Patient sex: F
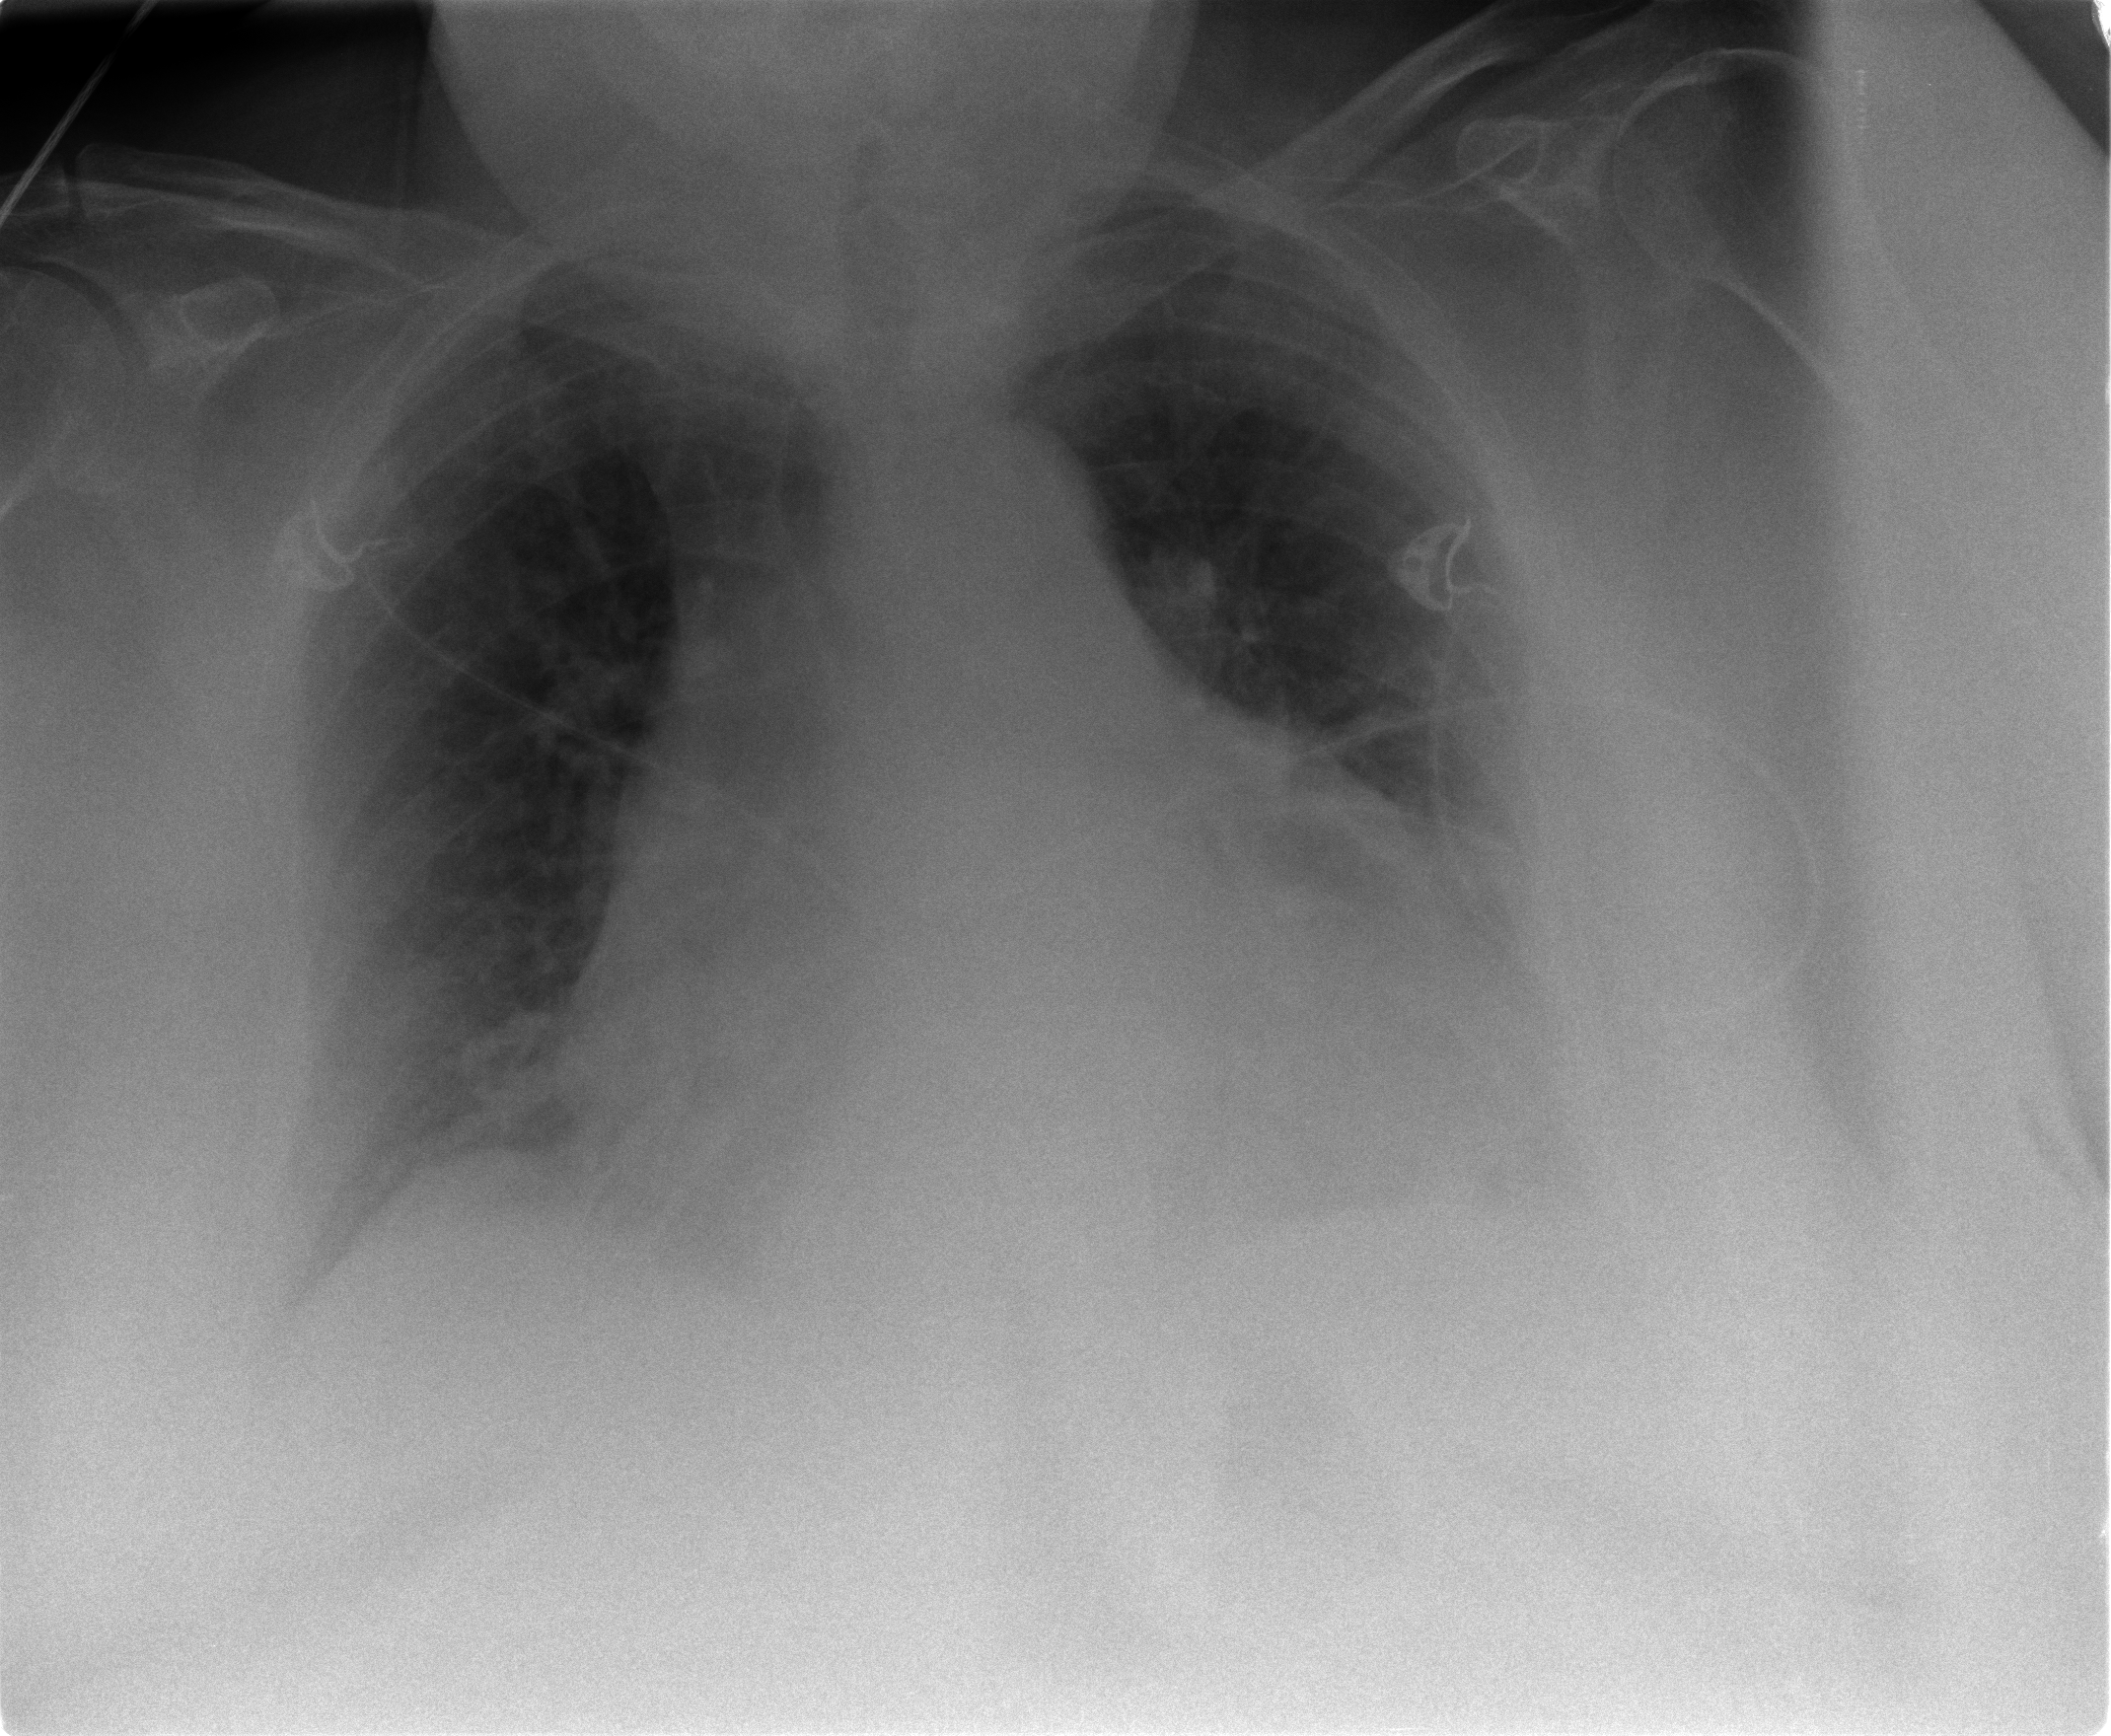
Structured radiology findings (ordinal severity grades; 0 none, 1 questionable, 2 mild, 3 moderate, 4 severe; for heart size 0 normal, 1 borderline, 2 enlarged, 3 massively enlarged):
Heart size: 3
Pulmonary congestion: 0
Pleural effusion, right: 0
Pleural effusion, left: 2
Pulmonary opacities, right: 0
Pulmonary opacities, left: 0
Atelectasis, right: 0
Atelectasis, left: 2